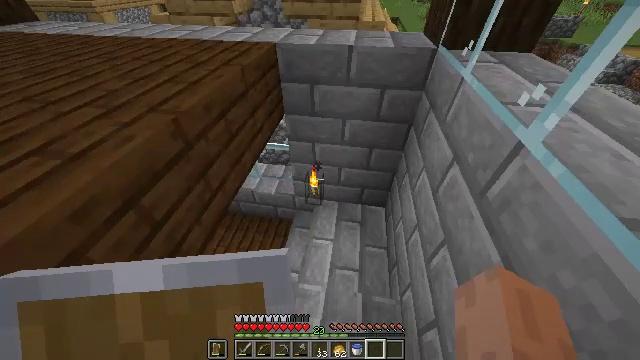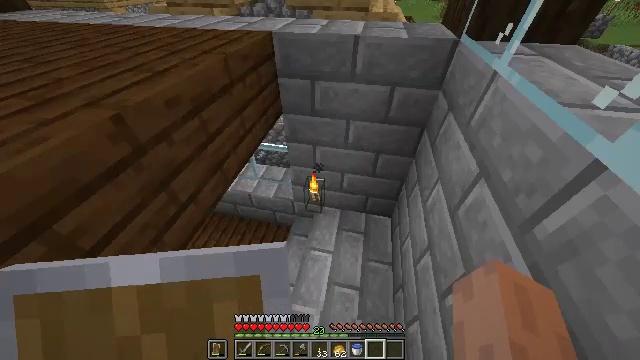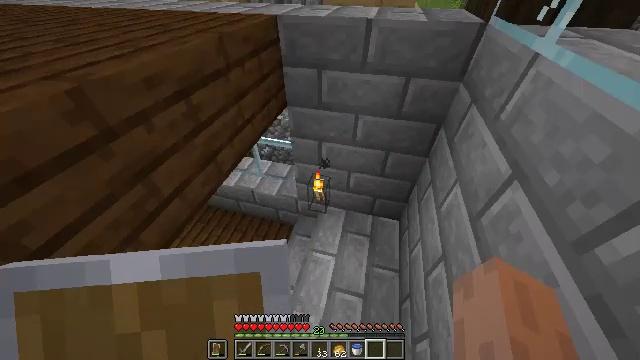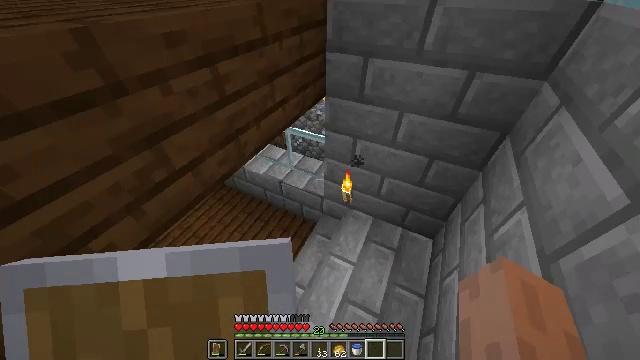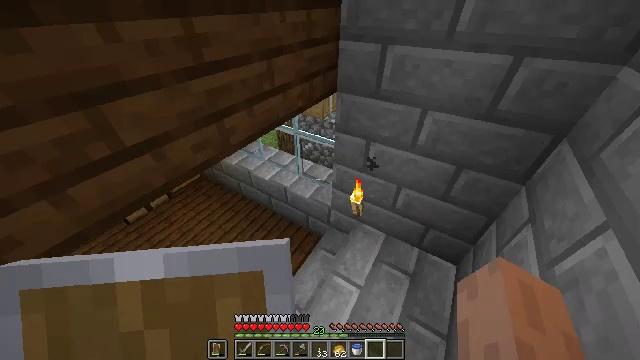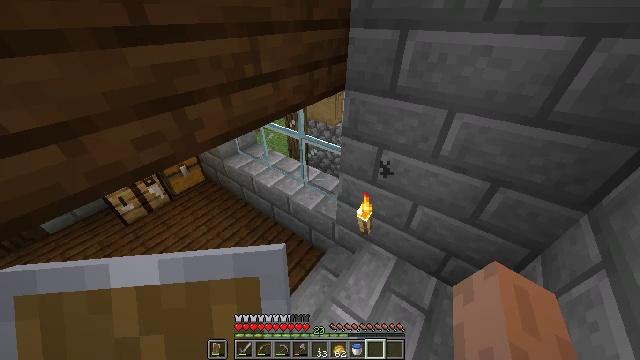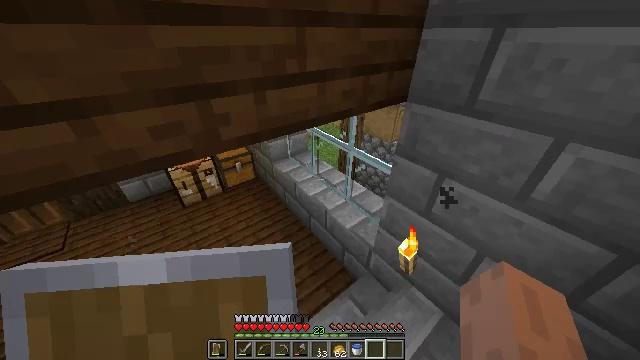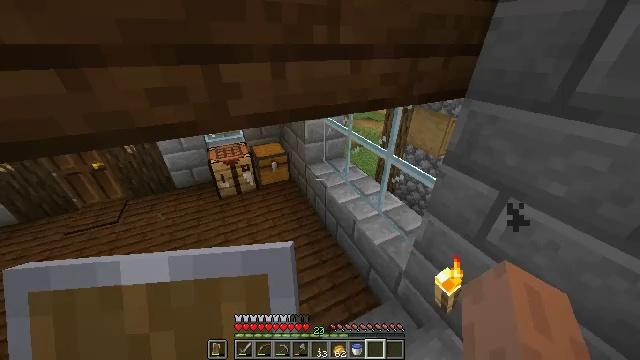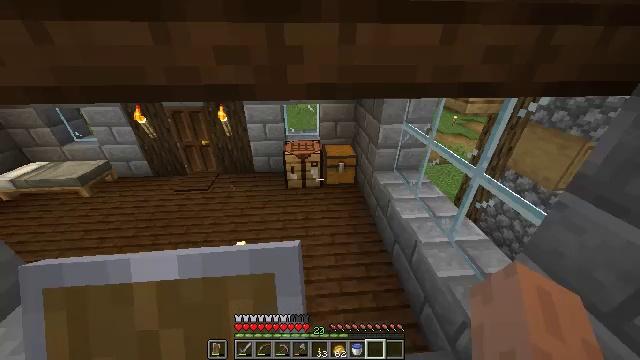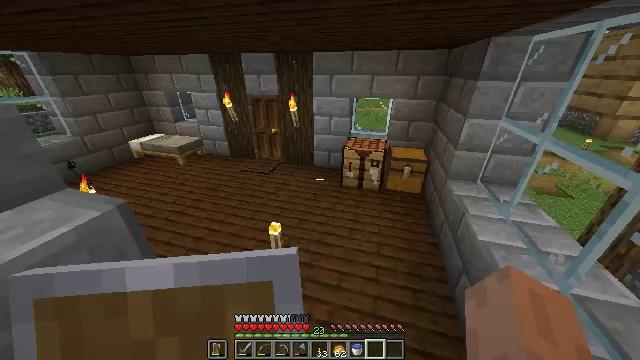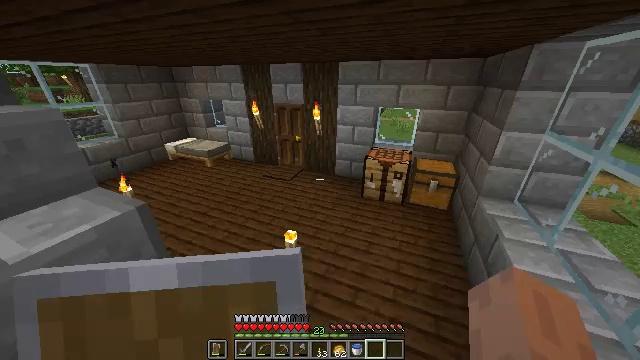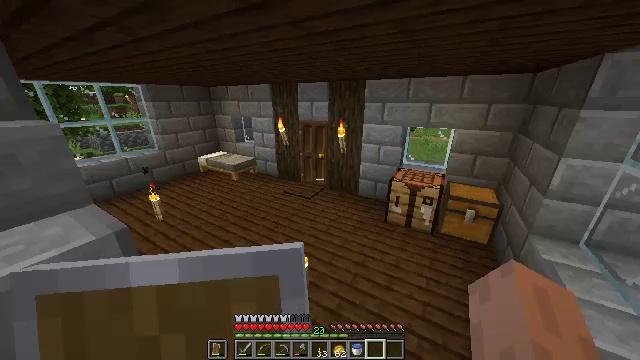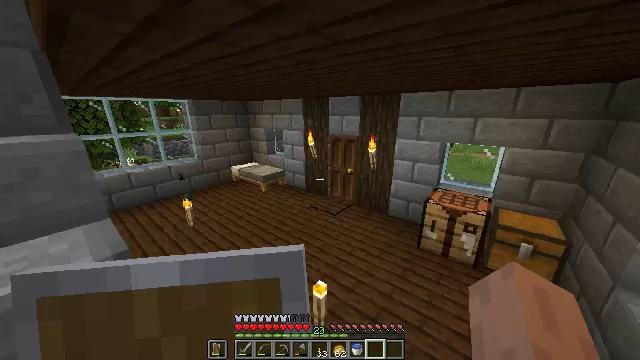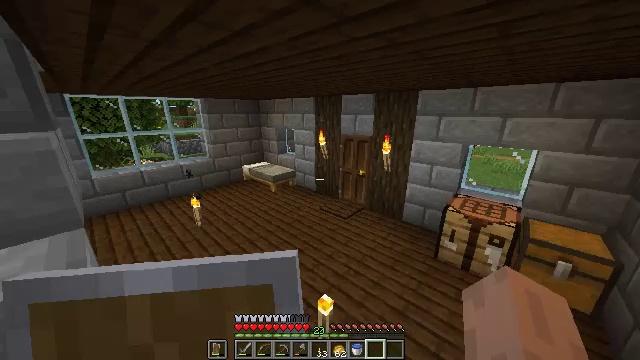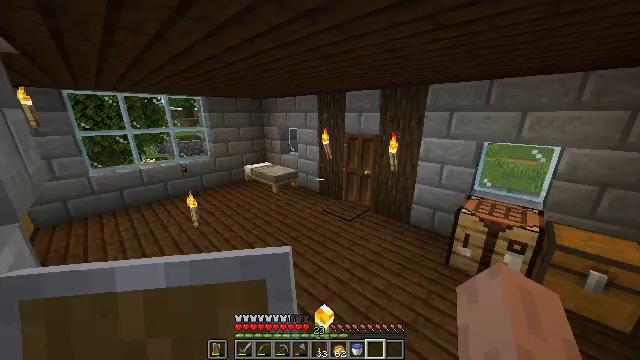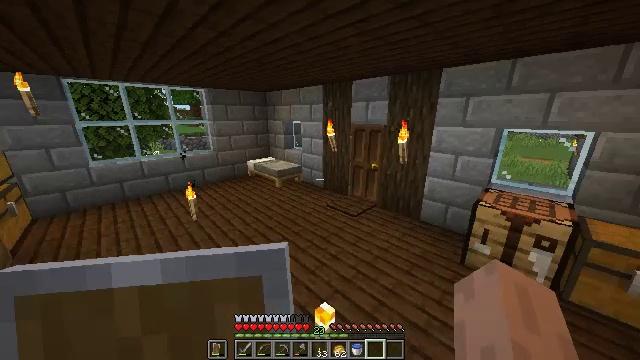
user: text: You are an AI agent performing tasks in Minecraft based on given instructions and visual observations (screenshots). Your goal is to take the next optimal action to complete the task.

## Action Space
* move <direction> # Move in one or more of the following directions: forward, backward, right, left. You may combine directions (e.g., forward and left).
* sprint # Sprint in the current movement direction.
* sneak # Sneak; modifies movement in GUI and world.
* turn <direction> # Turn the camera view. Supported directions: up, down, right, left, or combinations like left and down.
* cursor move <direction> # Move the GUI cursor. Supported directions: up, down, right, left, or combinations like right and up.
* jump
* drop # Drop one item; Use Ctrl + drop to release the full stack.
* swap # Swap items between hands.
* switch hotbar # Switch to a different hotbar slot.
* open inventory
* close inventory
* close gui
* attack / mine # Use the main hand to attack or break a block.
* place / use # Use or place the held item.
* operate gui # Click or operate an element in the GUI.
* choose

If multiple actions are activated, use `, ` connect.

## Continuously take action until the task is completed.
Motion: motion action
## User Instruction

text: Mine stone brick stairs block.
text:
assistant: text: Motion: move forward, turn left
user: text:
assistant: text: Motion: move forward, turn left
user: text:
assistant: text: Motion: move forward, turn left
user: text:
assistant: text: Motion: move forward, turn left and up
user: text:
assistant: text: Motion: move forward, turn left and up
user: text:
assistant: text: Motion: move forward, turn left and up
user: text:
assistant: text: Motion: move forward, turn left and up
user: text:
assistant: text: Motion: move forward, turn left and up
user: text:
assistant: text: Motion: move forward, sprint, turn left and up
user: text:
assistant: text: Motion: move forward, sprint, turn left and up
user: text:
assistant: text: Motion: move forward, turn left and up
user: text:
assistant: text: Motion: move forward, turn left and up
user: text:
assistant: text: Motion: move forward, turn left
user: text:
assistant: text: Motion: move forward, turn left
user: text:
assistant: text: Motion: move forward, turn left
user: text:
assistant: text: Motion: move forward, turn left and up
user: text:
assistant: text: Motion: move forward, turn left and up
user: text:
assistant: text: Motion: move forward, turn left and up
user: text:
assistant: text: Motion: move forward, turn left and up
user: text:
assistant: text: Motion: move forward, turn left
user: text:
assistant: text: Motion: move forward, turn left and up
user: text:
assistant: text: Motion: move forward
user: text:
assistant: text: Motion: move forward
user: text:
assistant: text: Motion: move forward, turn right
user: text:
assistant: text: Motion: turn right and up
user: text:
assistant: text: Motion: turn left
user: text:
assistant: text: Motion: turn left and down
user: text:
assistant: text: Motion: turn left and down
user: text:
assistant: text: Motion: turn left
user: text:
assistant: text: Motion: move forward, turn left